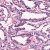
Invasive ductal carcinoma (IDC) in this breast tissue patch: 1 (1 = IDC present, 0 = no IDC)